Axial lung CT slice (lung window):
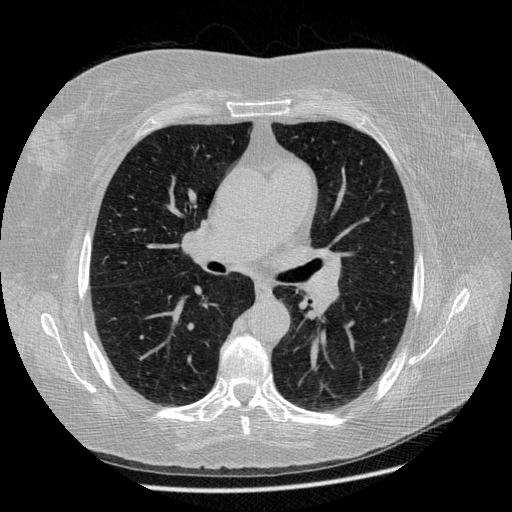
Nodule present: no